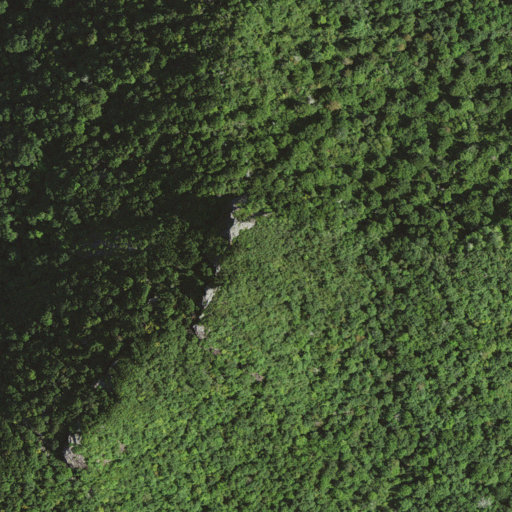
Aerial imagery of mountain in North Carolina named Hanging Rock containing deciduous forest and mixed forest